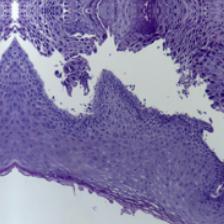
Diagnosis: OSCC